Brain MRI, t2w sequence, axial 2D slice.
Patient: age 23, sex F, weight 95 kg, height 1.95 m
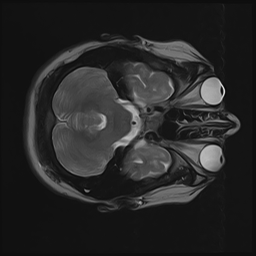